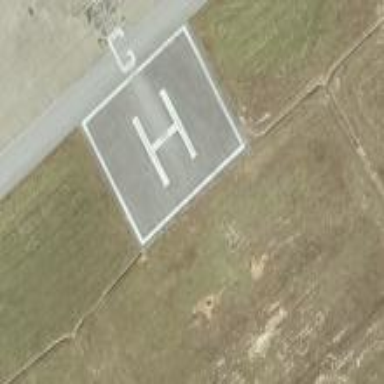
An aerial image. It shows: Image showing helipad at airport.